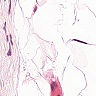
Metastatic tissue present: no